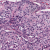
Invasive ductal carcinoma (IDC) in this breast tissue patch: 1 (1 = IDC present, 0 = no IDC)